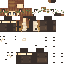
A female human skin with medium skin, wearing brown long hair dressed in a blue hoodie and brown pants, featuring a closed mouth.